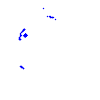
Particle: proton